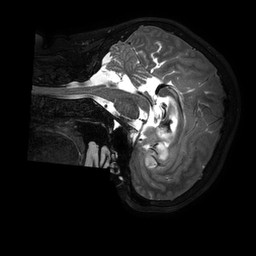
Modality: T2w
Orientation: sagittal
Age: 54
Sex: female
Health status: ill
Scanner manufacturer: philips
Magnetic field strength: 3 T
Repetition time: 3.5 s
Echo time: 0.3 s